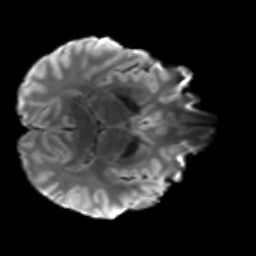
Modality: T2w
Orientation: axial
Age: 28
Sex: male
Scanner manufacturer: siemens
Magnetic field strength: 3 T
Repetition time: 3.5 s
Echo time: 0.086 s